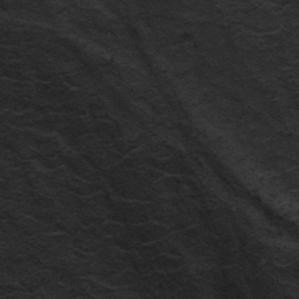
Label: frost